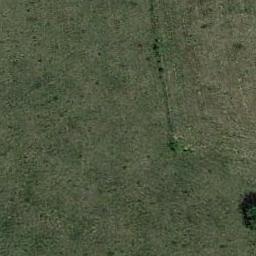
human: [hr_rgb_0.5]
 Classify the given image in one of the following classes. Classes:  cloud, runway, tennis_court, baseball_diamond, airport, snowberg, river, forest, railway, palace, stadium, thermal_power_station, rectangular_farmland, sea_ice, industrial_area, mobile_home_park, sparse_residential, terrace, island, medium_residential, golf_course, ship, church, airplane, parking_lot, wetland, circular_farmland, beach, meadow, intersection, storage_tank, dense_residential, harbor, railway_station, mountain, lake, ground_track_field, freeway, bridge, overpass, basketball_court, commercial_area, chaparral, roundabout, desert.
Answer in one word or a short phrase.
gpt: meadow